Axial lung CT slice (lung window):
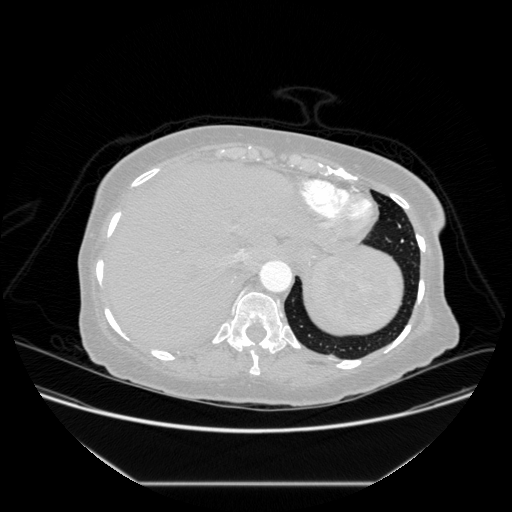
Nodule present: no